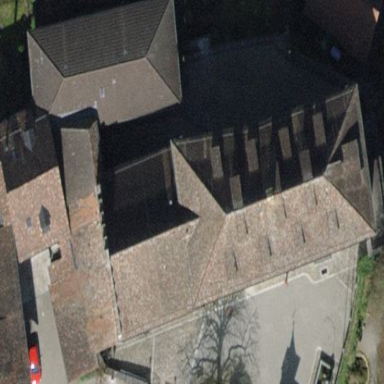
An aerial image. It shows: Stately castle that is historic building.